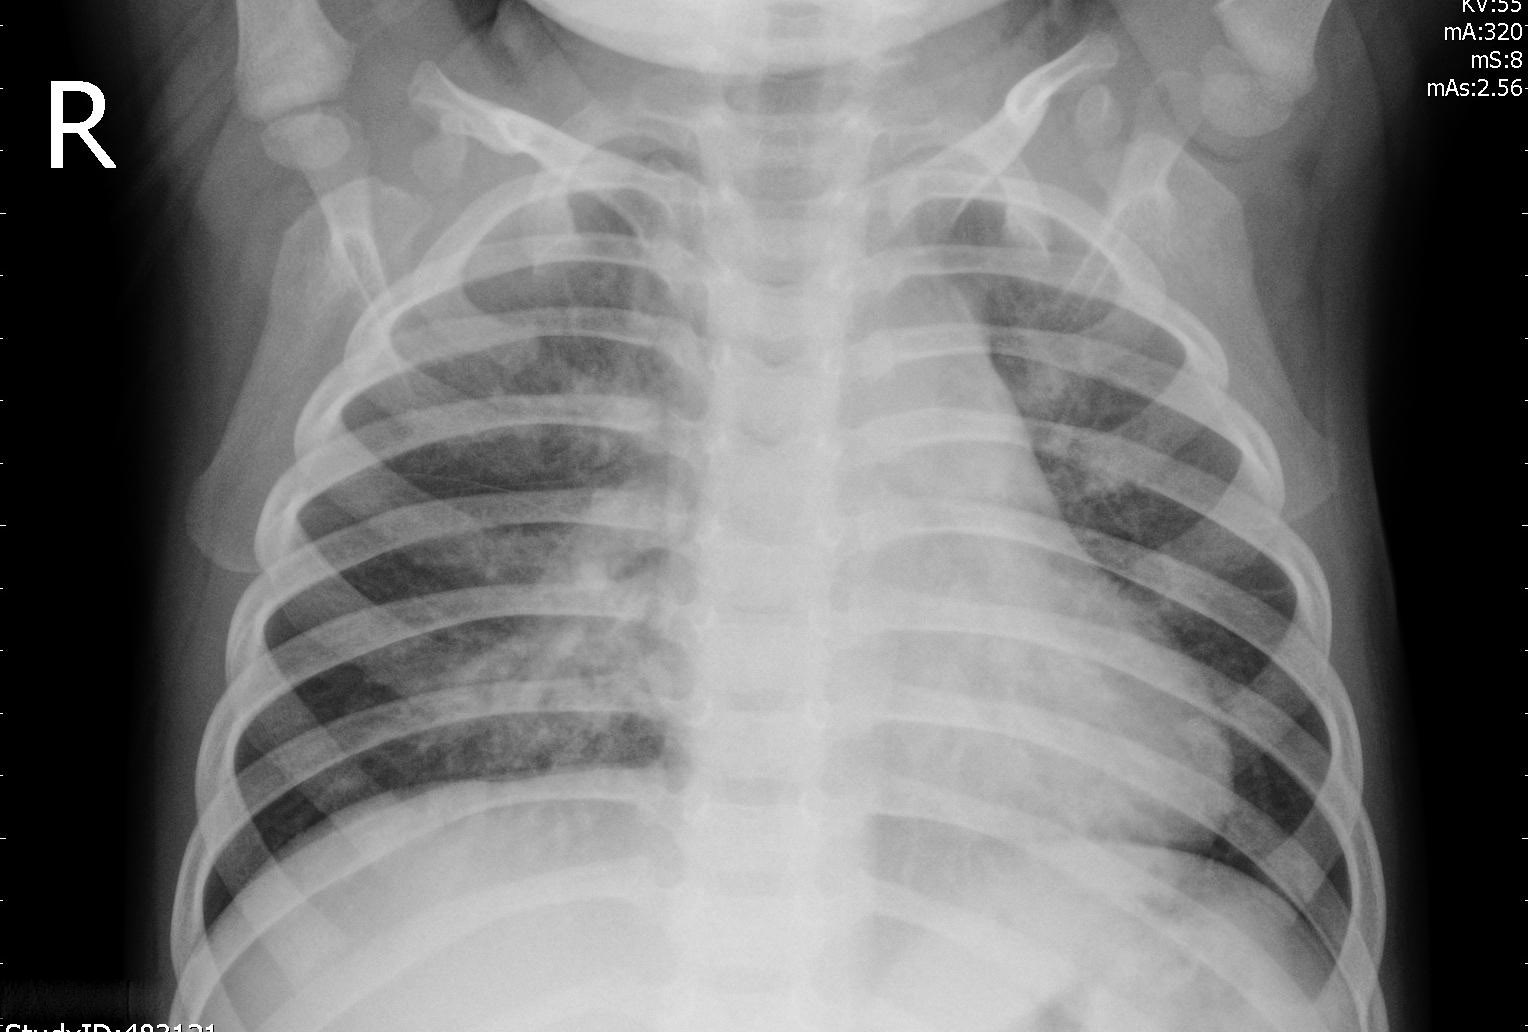
Diagnosis: PNEUMONIA